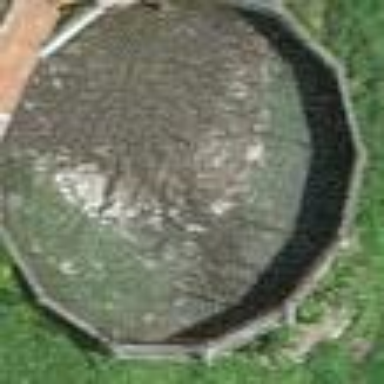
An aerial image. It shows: Storage tank that is man-made.